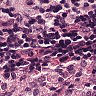
Metastatic tissue present: no